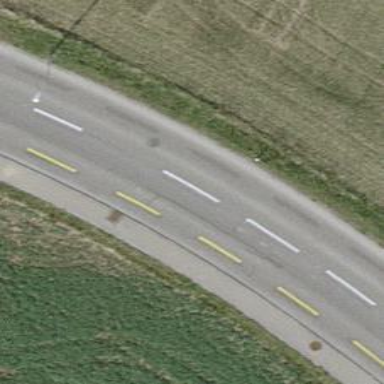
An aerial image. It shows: Tertiary road with asphalt surface. The road has cycle lane on the left side.